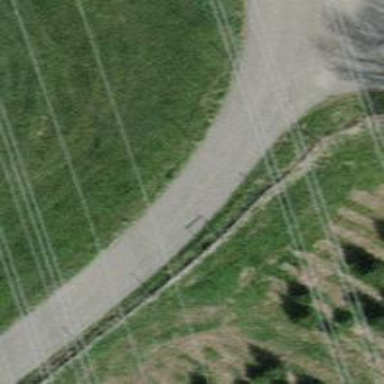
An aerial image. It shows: Track with grade1 tracktype.